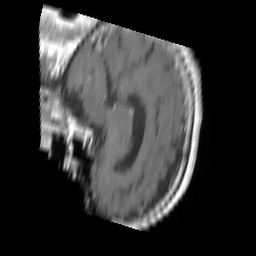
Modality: T1w
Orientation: sagittal
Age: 74
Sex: male
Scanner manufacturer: philips
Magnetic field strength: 1.5 T
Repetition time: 0.55 s
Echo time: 0.015 s